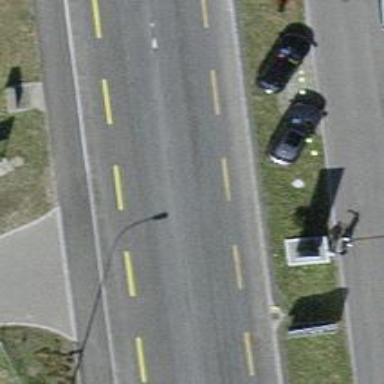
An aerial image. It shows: Secondary road with asphalt surface and designated cycle lane.